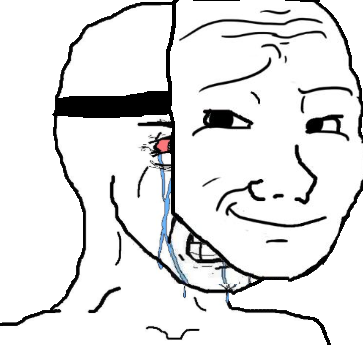
Label: 5_Crying_Wojak